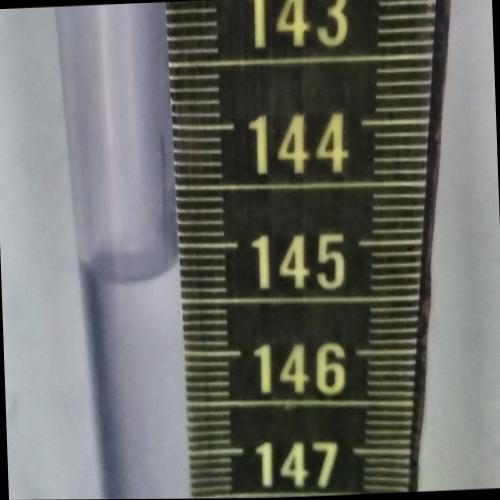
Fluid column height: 145.2 cm